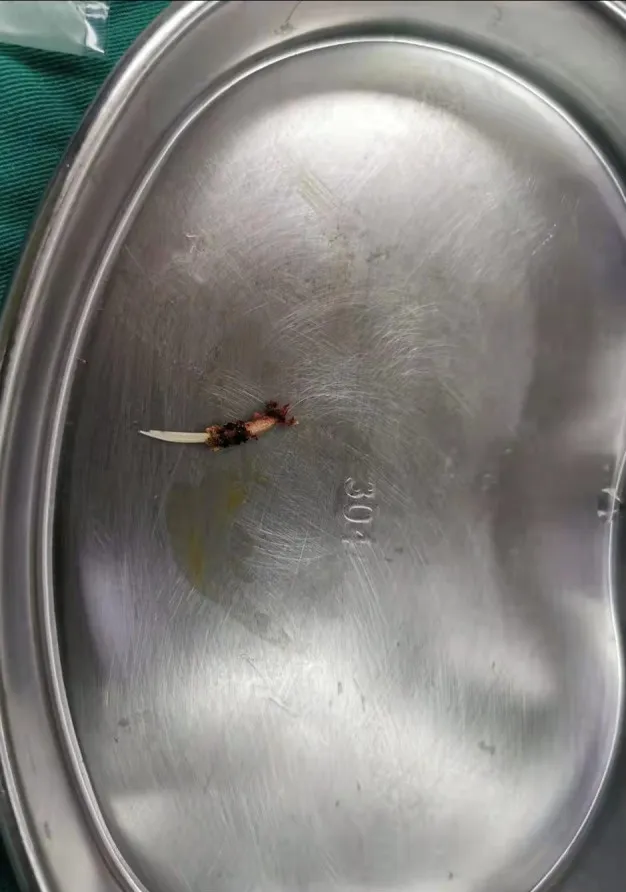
Fish bone of length 2 cm and diameter 0.2 cm extracted from the liver.
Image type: radiology (x_ray)